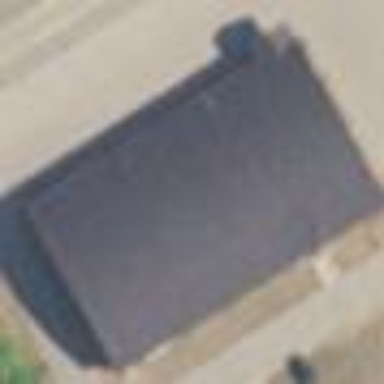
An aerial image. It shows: Building with bowling alley inside.